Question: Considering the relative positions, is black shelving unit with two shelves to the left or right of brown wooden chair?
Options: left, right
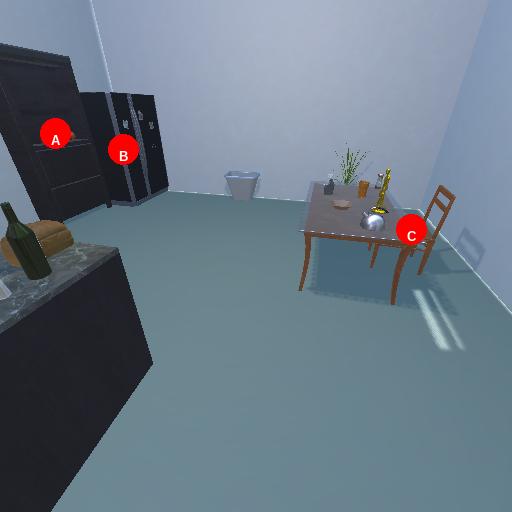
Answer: left